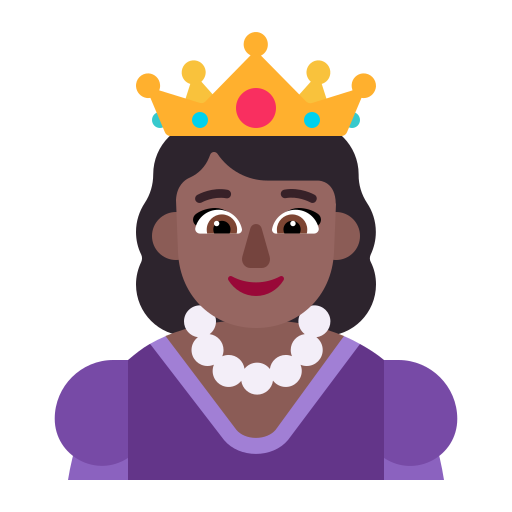
princess flat  dark